Question: I'm developing an app that I wan't to make in a free version with an ad banner and a paid version without an ad banner.
My idea is to use an #if statement with a flag to indicate when to display the ad banner.
What I've done is the following:
Created two targets one for the paid version and one for the free version.
Created a flag for the free version target like this:

In the 'viewDidLoad' method I added the following code:
'''
#if FREE
bannerView = GADBannerView(adSize: kGADAdSizeSmartBannerPortrait)
self.view.addSubview(bannerView)
bannerView.frame = CGRect(x: 0.0, y: self.view.frame.size.height - bannerView.frame.size.height, width: bannerView.frame.size.width, height: bannerView.frame.size.height)
bannerView.adUnitID = ...
bannerView.rootViewController = self
bannerView.delegate = self
bannerView.load(GADRequest())
#endif
'''
When I choose the free version and run the code it won't show the ad banner. Any help is appreciated, thanks.
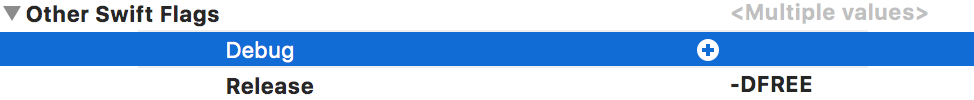
Answer: By default Xcode runs builds in the build configuration.
If you would like this to work as is when running from Xcode, then either add the flag to the Debug scheme in "Other Swift Flags" or change your scheme to Release (Product > Scheme > Edit Scheme > Run > Build Configuration -- change to Release -- I would recommend changing it back after though, not leaving the Run scheme pointing to Release since that would make debugging more difficult.)
If you are making an app with a free / paid version, you might want to consider looking into in-app purchases as mentioned in the comments. It is not inconceivable that a developer would want to use Swift flags like this. However, if you're going to be making a single app in Xcode, but distributing it to the App Store as two separate apps, that could be a bit annoying to handle via flags like this.